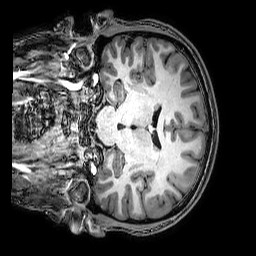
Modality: T1w
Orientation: coronal
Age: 23
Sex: male
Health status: healthy